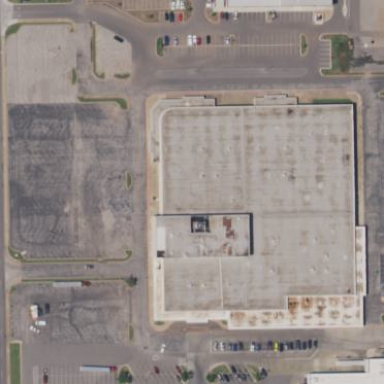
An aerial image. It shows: Retail area.